Chest X-ray:
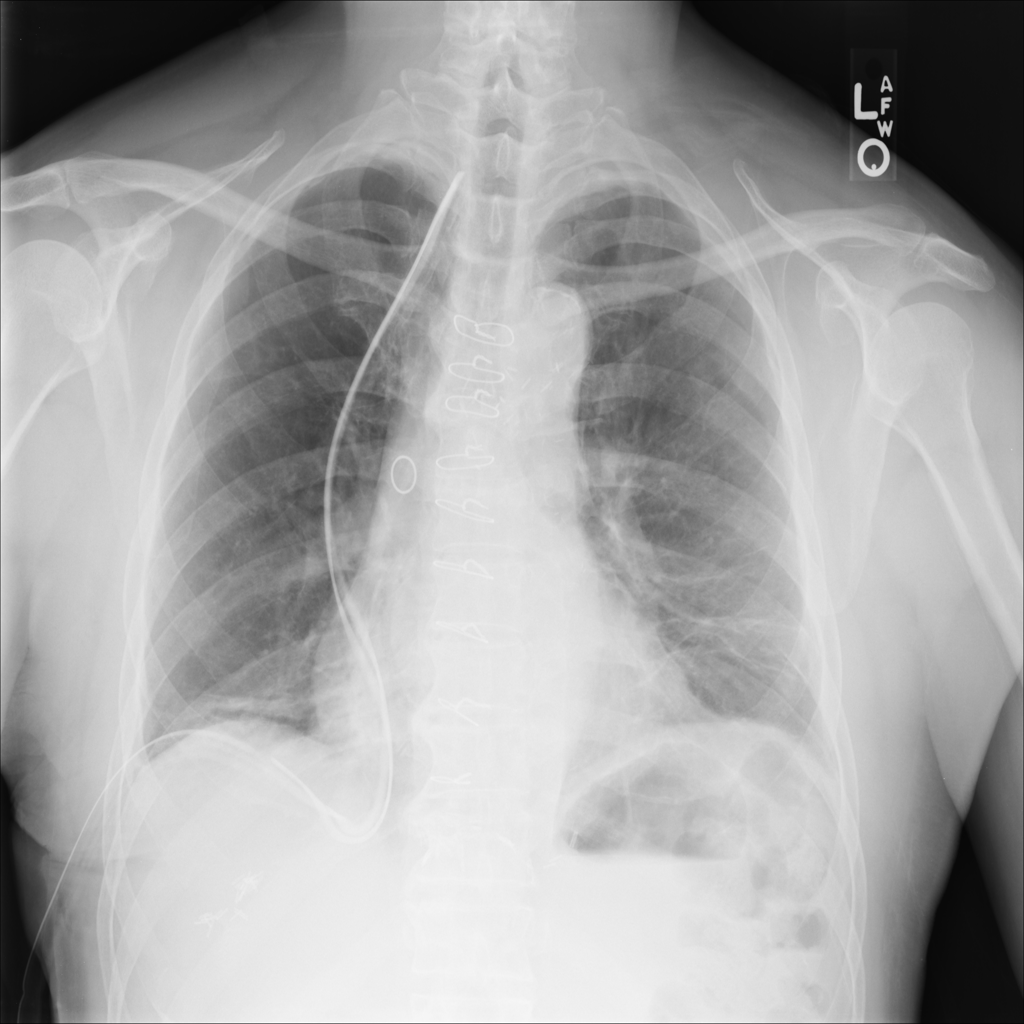
Findings: Atelectasis
No abnormal finding: no